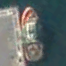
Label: civil